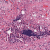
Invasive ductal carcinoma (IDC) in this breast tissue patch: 0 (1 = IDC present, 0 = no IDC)